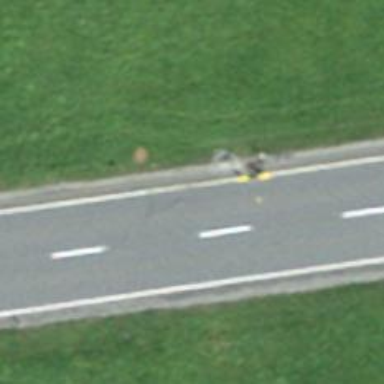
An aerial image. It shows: Primary road with asphalt surface.